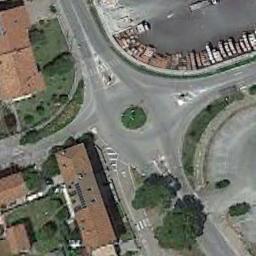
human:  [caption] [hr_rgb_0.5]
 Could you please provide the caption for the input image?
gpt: There are several vehicles driving on the road at the roundabout, There are some buildings and some trees and some lawns around the roundabout, And many cars are parked in the open space beside the roundabout .

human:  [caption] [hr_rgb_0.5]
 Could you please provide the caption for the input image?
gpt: The roundabout is next to buildings and trees .

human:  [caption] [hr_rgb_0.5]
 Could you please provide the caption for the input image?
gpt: A few buildings of different shapes are beside the roundabout .

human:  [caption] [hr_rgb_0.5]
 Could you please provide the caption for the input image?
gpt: The roundabout with four exits and entrances is between the residential area and the clearings .

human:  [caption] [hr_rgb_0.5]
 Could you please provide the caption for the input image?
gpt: There are some brown buildings and green lawns near the roundabout .